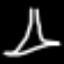
Label: The Eiffel Tower